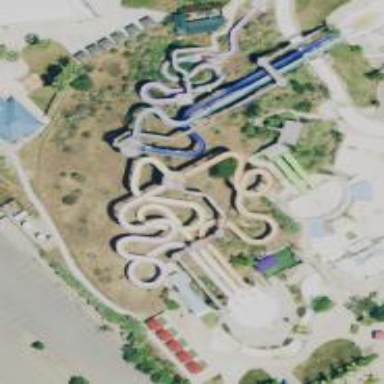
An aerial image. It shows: Water slide attraction.